Field crop: maize
Growth stage: 2
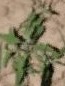
Species: atriplex